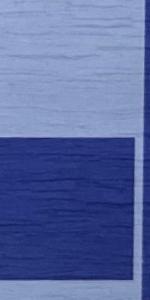
Label: Pawn_White